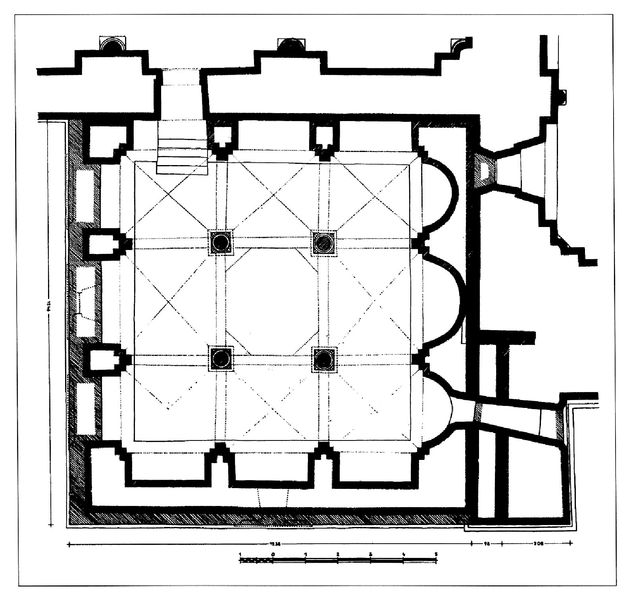
Titel: Dom St. Maria und St. Stephan
Standort: Speyer, Dom (EU - D - RP)
Schlagwörter: weiß, grau, pfeiler, schwarz, skizze, säulen, tür, zeichnung, gebäude, haus, architektur, innenraum, kirche, turm, mauer, linien, joche, treppe, stufen, halle, rechtecke, bögen, punkte, erker, gang, tusche, schwarzweiß, beschriftung, entwurf, quadrate, apsis, plan, grund, joch, quadrat, viereck, grundriss, maßstab, bauplan, gänge, apsiden, planung, windungen, risszeichnung, gewölkbe